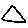
Label: triangle